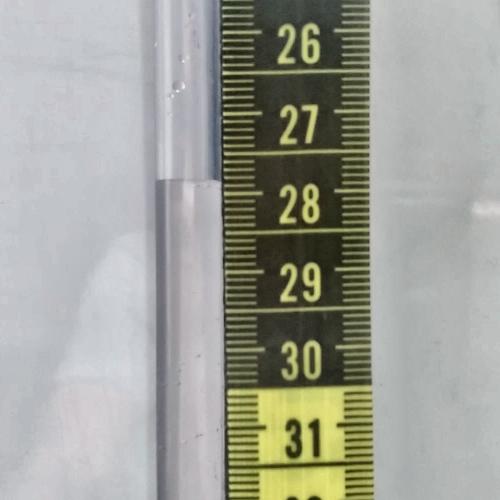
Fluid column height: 27.9 cm